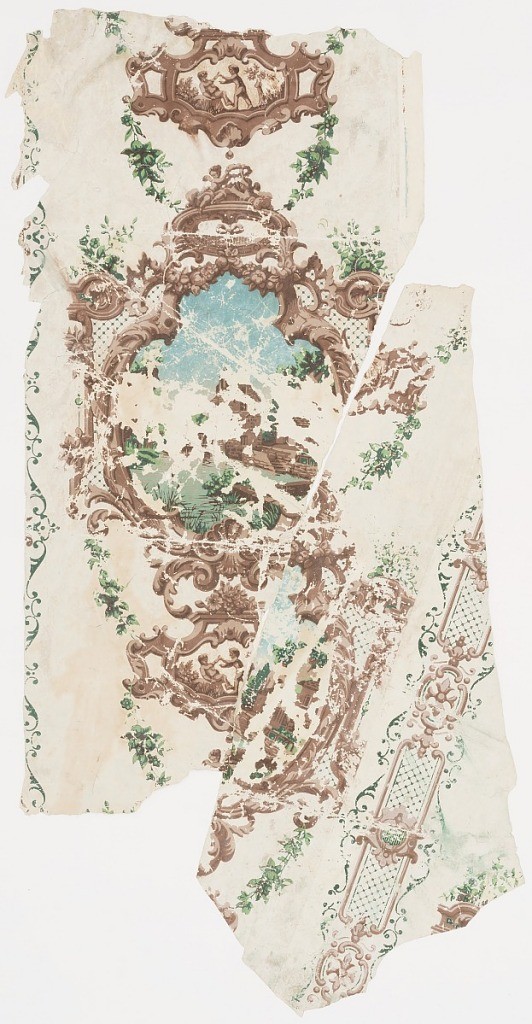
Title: Sidewall
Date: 1825–35
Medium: Block-printed on handmade paper
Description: Scenic medallion with group of old country houses on right with stone wall with pond in center, cat-tails and trees on right colored in sepia, blue and green. Rococo border of cupids, shells and scrolls around medallion. There is a perpendicular lattice work border between same in sepia and green.